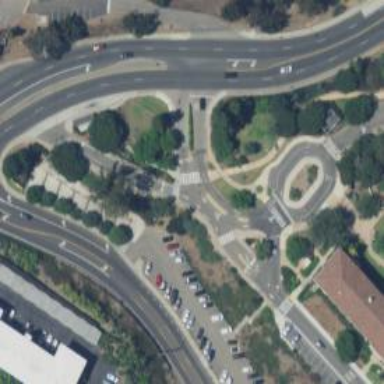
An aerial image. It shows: Crossing on cycleway.